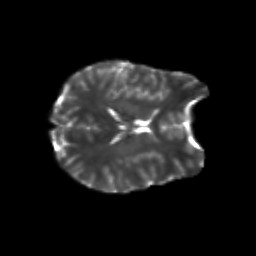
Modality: T2w
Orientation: axial
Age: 25
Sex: female
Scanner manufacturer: siemens
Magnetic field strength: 3 T
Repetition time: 3.5 s
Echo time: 0.113 s